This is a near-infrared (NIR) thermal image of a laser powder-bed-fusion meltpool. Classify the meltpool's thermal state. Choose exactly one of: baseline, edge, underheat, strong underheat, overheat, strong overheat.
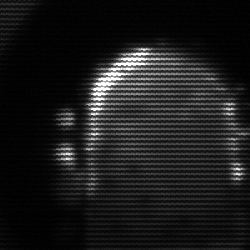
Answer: baseline